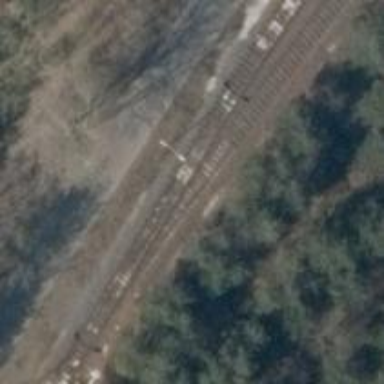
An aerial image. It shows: Railway switch.